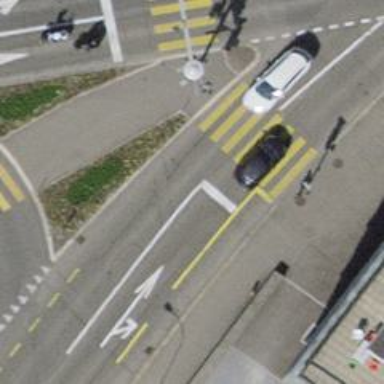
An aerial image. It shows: Road crossing with traffic signals.